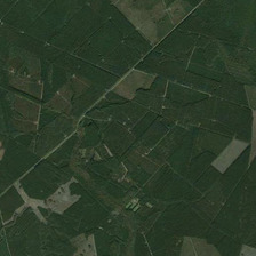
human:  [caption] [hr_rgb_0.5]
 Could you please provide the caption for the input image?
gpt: Crowded sidewalks divide a wide area of farmland into many parts.

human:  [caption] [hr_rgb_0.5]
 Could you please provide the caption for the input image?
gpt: It is a big part of the farmland.

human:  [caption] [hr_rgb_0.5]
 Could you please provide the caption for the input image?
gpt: This is a large area of farmland.

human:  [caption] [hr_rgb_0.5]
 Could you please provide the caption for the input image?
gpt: Crowded sidewalks divide large tracts of farmland into many parts.

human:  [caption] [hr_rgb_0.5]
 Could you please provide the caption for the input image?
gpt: is a large piece of agricultural land.